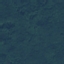
Land use / land cover class: Forest